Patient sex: M
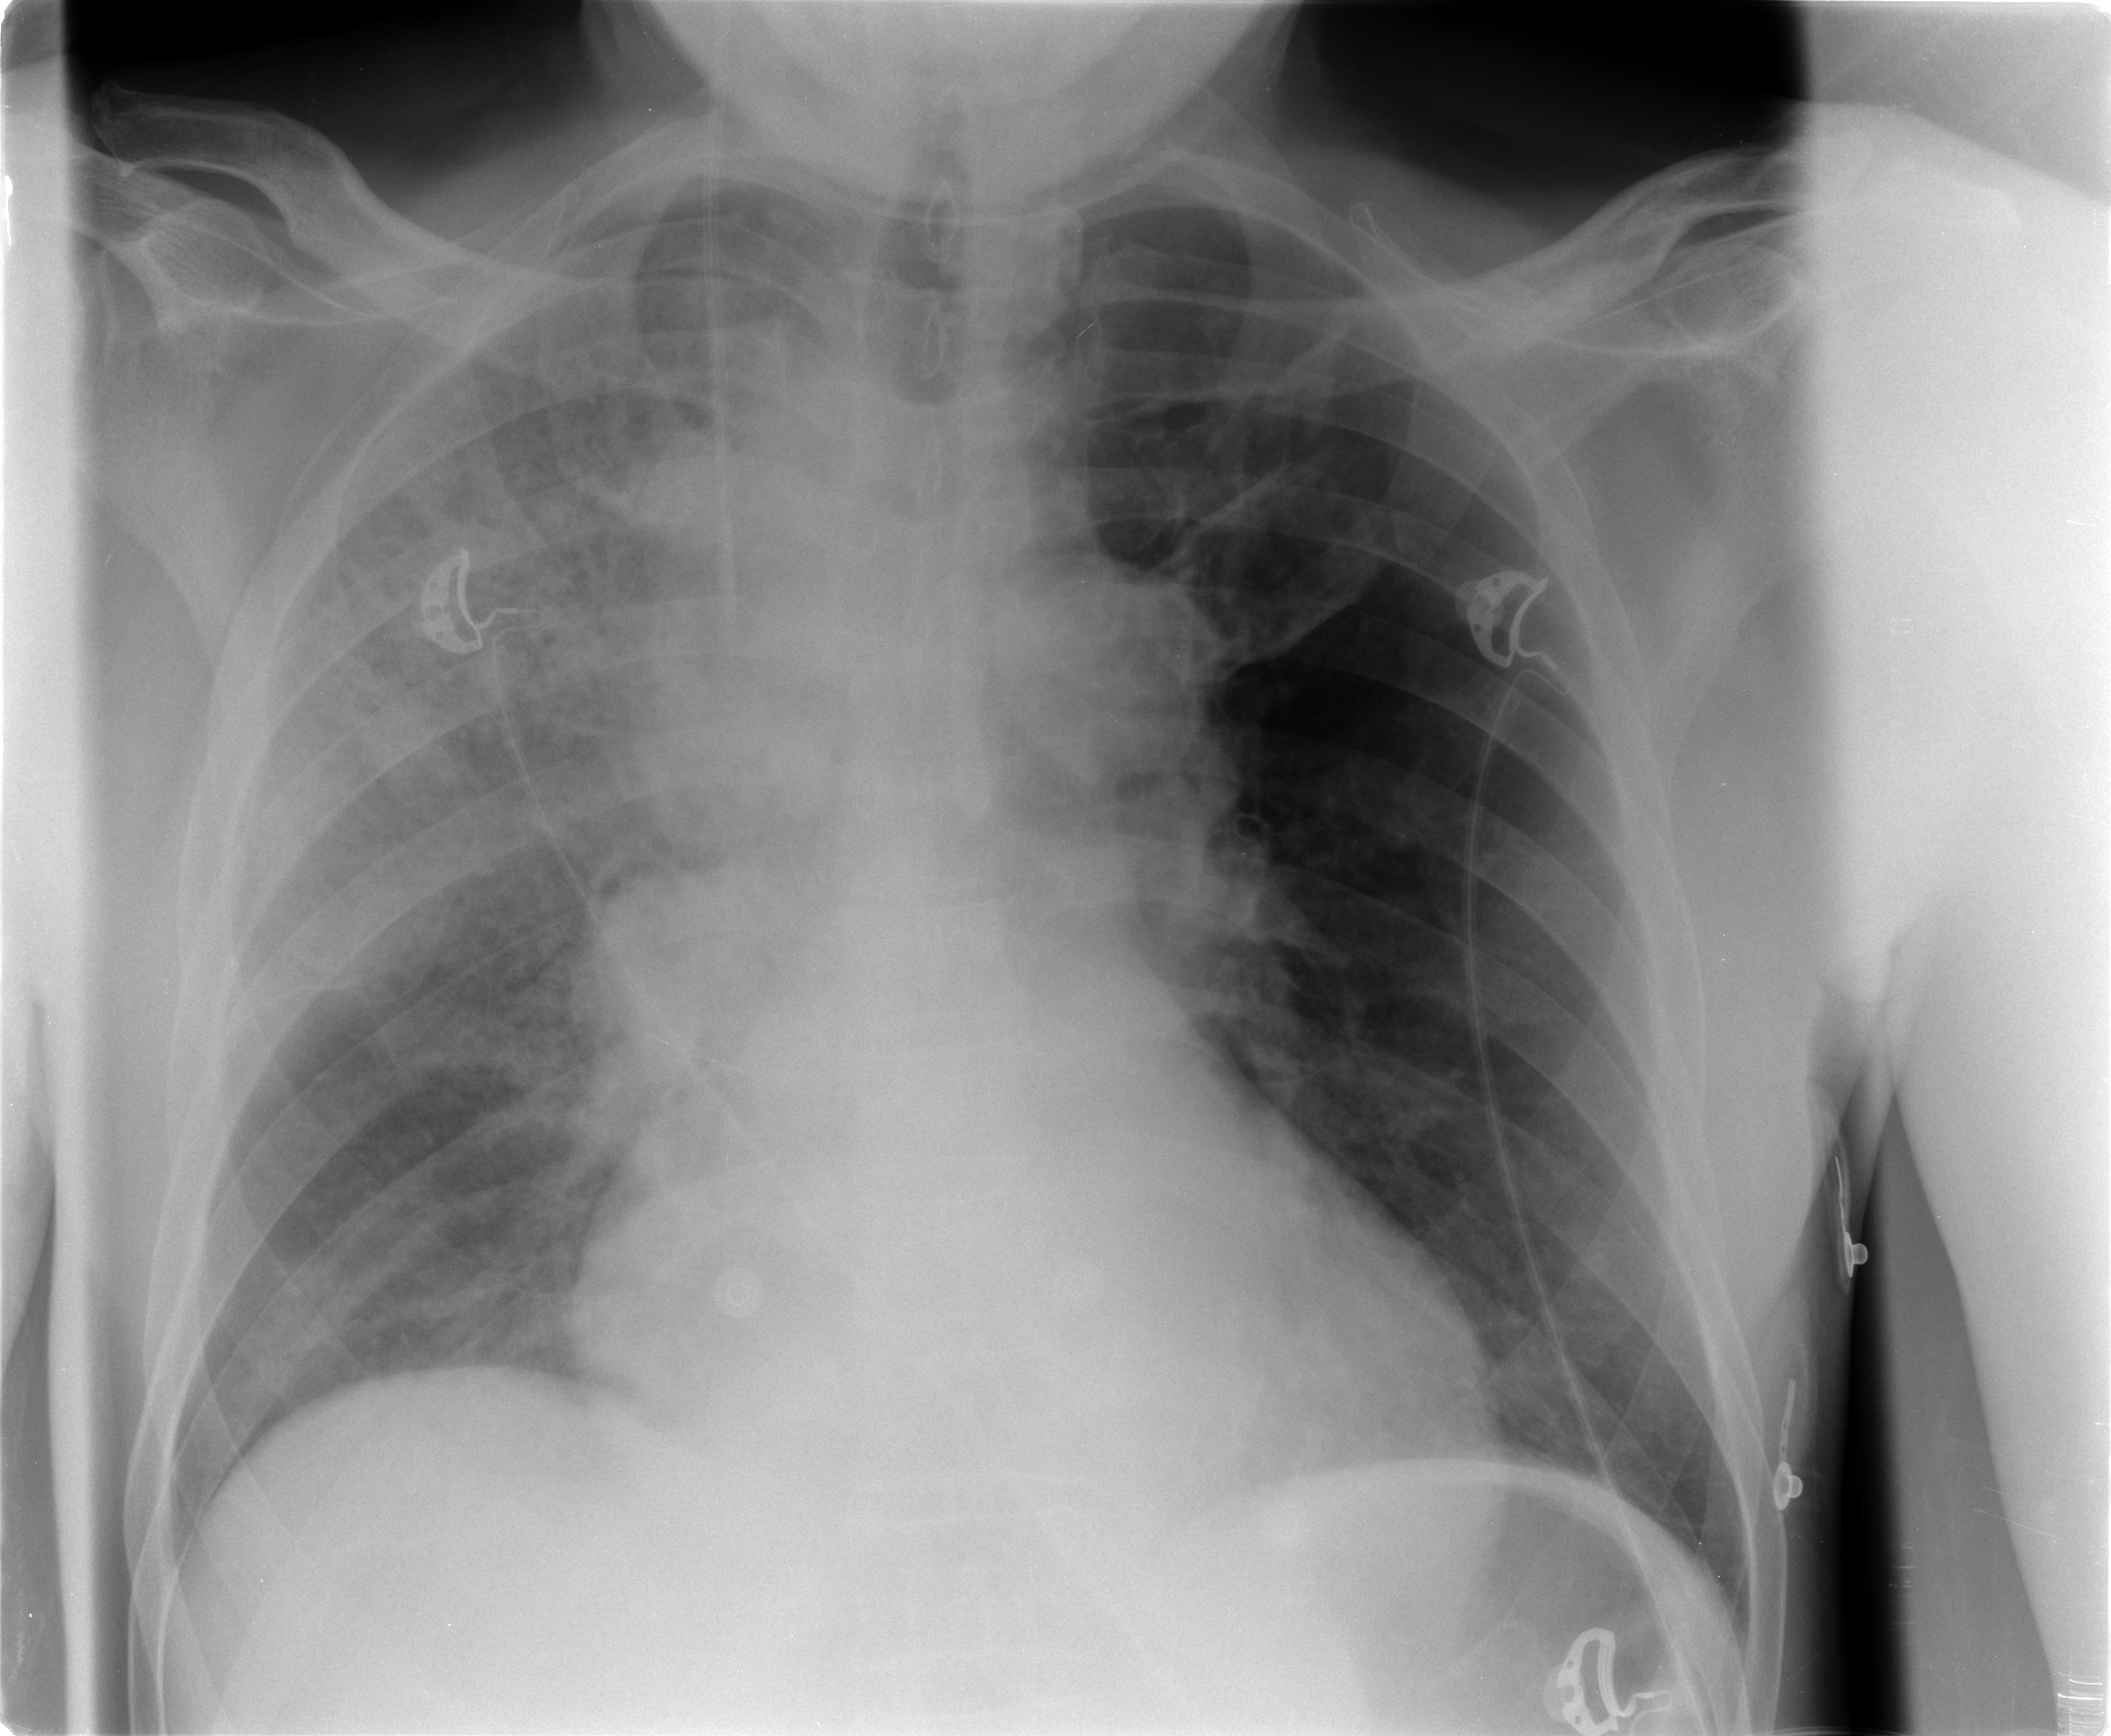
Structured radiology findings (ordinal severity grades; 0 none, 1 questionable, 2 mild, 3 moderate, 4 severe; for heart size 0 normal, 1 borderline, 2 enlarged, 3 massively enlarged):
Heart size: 2
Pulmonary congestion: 0
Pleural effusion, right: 0
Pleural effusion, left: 0
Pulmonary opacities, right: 3
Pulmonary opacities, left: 0
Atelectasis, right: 2
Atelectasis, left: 0